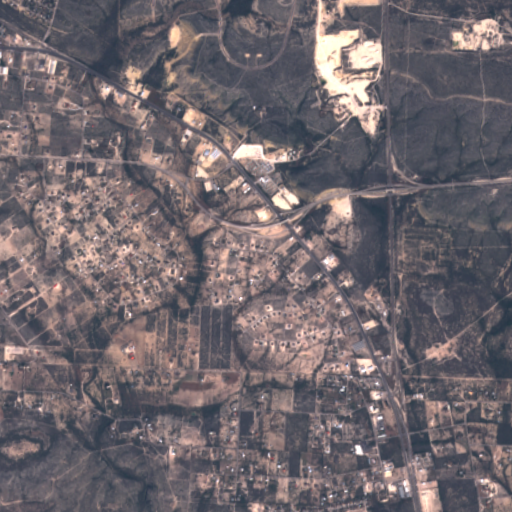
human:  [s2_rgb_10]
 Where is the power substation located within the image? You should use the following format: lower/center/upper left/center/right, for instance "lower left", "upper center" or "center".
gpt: The power substation is located in the lower left of the image.
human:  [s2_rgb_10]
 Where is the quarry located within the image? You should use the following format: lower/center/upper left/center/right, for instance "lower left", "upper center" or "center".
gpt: The quarry is located in the upper right of the image.
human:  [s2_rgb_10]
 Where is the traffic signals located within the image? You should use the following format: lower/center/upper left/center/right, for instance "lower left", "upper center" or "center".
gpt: The traffic signals is located in the center of the image.
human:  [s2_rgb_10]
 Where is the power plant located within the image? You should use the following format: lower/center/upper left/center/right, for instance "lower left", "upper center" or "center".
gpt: There is no power plant in the image.